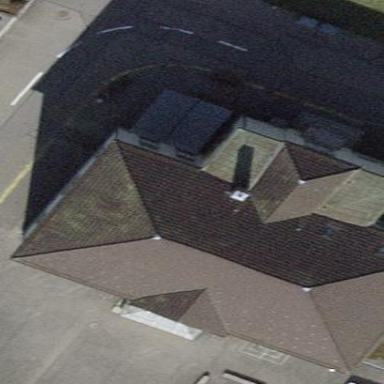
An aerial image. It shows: School building.